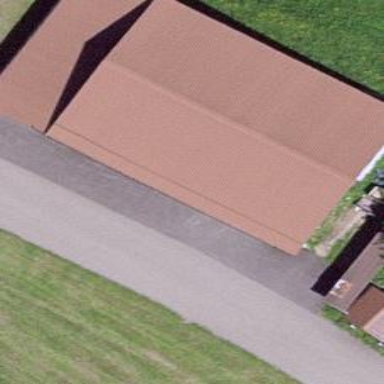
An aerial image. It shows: Red-roofed farm auxiliary building.